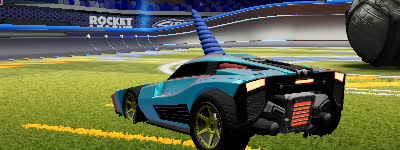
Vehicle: breakout